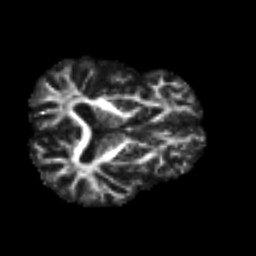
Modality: FA
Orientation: axial
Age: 41
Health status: ill
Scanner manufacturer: philips
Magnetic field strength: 3 T
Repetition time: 9 s
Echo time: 0.127 s